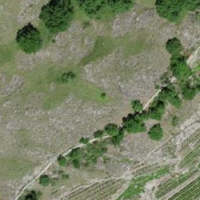
EUNIS habitat code: 40
Species observed at this site:
Asplenium ruta-muraria
Cicada orni
Melanargia galathea
Opuntia humifusa
Sedum album
Asplenium ceterach